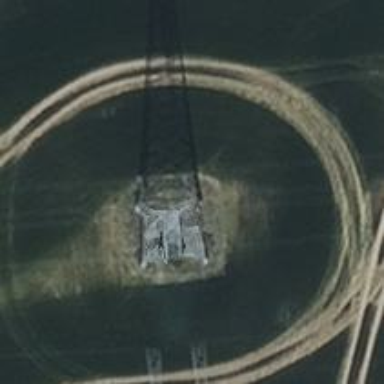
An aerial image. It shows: Towering power structure.